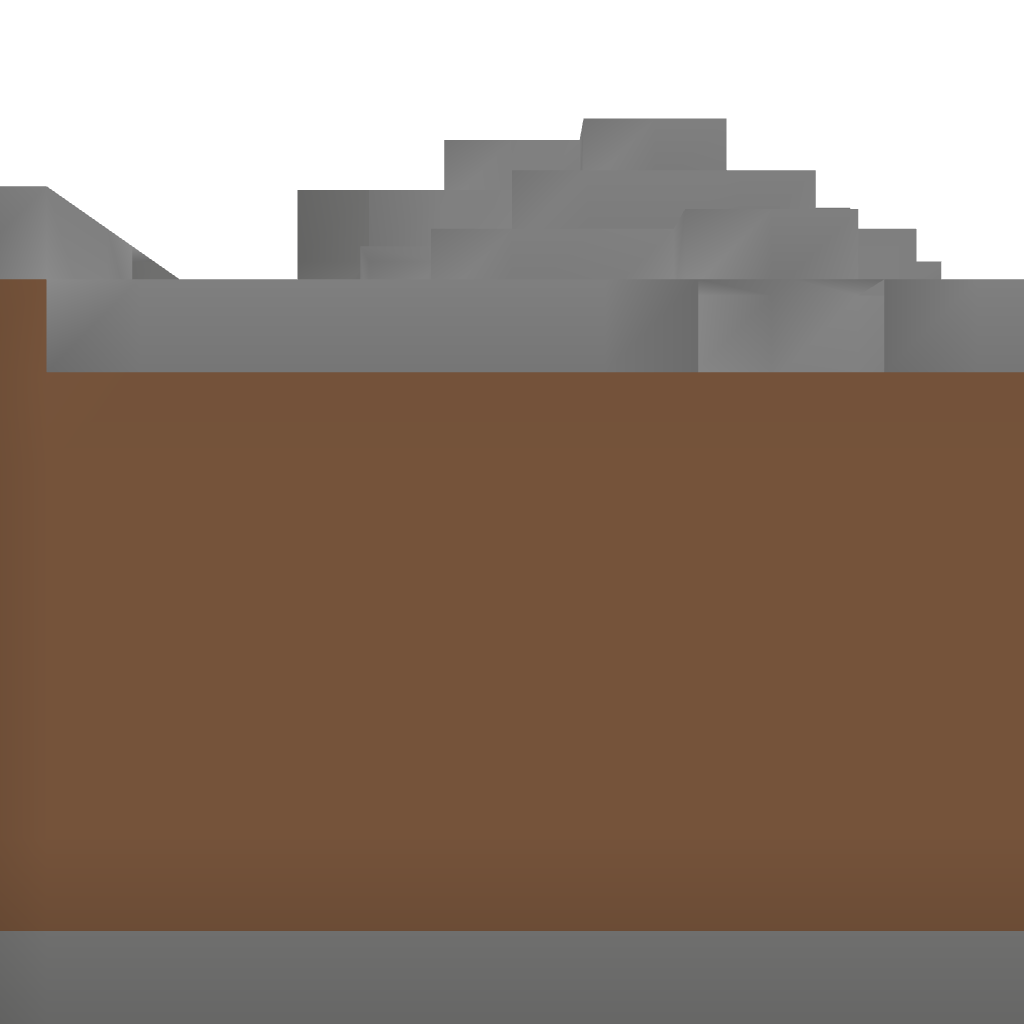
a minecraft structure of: Aquaduct